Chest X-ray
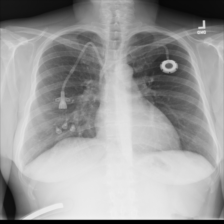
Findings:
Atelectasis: negative
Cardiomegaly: negative
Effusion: negative
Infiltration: negative
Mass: negative
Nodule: negative
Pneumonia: negative
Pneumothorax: negative
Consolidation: negative
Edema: negative
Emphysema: negative
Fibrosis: negative
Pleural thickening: negative
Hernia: negative